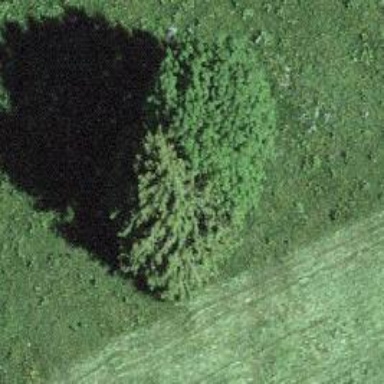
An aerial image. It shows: Needle-leaved tree in its natural environment.